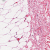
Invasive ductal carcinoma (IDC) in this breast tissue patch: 0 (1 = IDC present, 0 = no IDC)